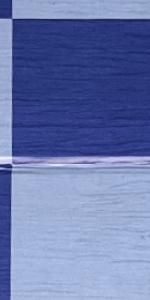
Label: Empty